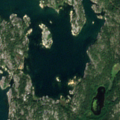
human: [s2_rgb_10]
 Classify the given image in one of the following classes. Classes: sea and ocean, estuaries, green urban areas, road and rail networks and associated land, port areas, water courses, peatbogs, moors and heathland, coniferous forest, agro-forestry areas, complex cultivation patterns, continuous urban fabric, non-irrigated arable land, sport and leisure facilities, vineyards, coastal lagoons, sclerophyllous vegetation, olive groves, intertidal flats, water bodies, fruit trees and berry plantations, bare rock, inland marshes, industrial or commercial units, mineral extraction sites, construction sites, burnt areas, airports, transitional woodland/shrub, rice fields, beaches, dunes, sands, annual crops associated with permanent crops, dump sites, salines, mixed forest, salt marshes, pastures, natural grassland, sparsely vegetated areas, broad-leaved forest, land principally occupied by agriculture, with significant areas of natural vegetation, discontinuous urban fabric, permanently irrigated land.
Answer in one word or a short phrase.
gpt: mixed forest, bare rock, sea and ocean